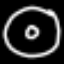
Label: donut